Aerial crown-view tile of a tropical tree (Barro Colorado Island, Panama), acquired 20250217:
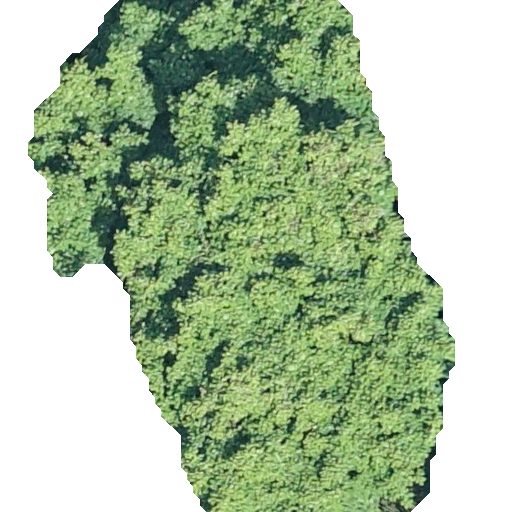
Species: Tachigali panamensis
GBIF accepted scientific name: Tachigali panamensis
Crown area: 257.139 m²